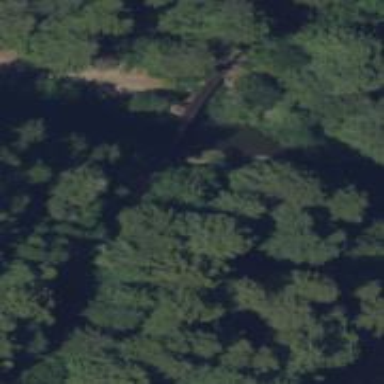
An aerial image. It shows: Preserved railway bridge with rail tracks.